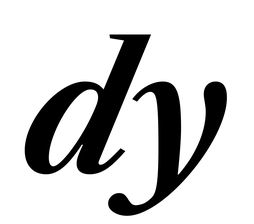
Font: LibreCaslonText-Italic_Bold_Italic